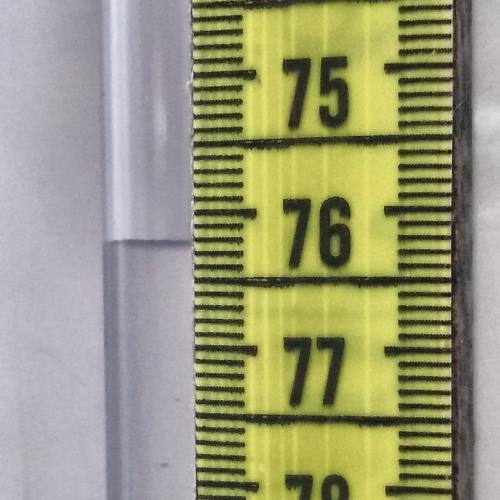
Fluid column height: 76.2 cm